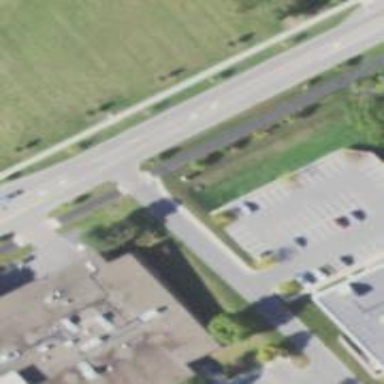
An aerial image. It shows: Unmarked asphalt crossing on cycleway road.